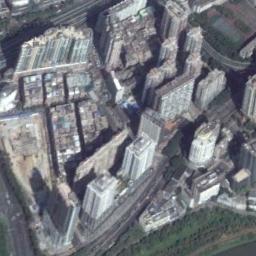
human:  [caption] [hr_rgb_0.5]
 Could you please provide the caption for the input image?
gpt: There is a row of trees at the top .

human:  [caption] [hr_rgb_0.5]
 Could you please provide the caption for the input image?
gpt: In a business district there are many buildings of different heights and heights and several roads with many cars and some trees .

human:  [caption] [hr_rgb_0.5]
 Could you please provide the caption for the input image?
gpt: A commercial area has some high-rise buildings and other buildings and some roads go through the commercial area while a grove of trees is also in the commercial area .

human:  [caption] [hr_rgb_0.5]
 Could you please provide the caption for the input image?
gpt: The commercial area is consist of many tall buildings .

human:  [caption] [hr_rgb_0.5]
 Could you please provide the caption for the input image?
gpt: There are many buildings on a commercial area .